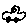
Label: car